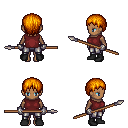
a pixel art fantasy rpg character, female body template, human, dark skin, maroon sleeveless shirt, metal pants, dark blonde plain hairstyle, metal gloves, black shoes, spear, four views (front, back, left, right), 2x2 character sprite sheet, small pixel art, hard edges, no anti-aliasing